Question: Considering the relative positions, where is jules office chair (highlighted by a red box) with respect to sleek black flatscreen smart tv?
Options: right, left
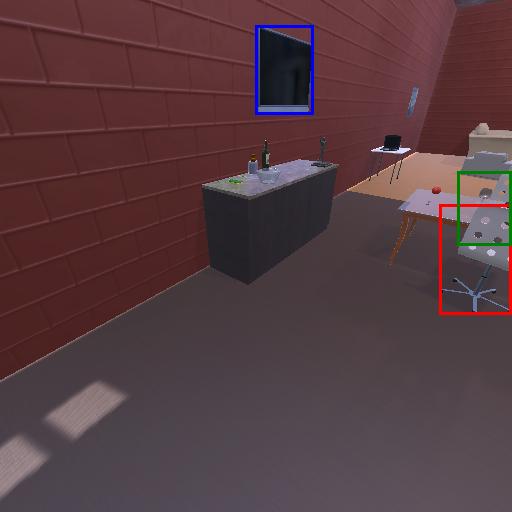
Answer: right